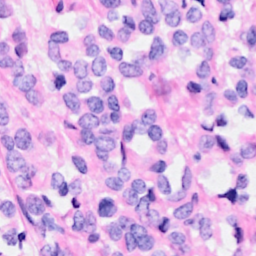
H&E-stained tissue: Breast